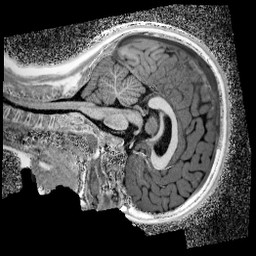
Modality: UNIT1_denoised
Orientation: sagittal
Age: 12
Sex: female
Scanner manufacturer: siemens
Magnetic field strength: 3 T
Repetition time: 4 s
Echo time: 0.00299 s